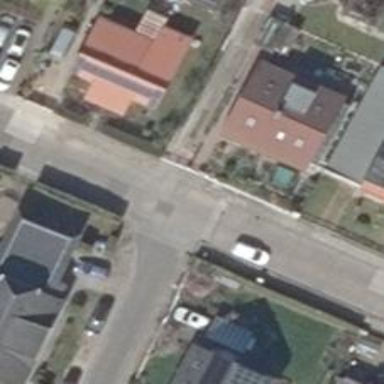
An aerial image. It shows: Residential road with concrete surface. Sidewalks are present on both sides.